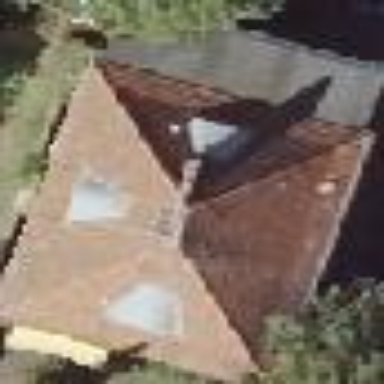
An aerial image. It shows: House with hipped roof.